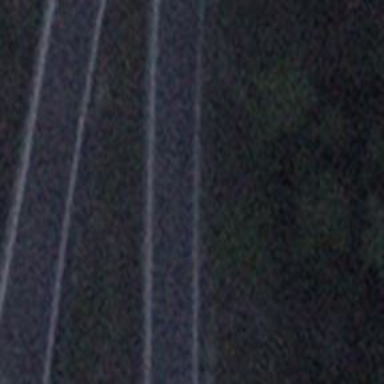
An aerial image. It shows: Guard rail.